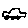
Label: car